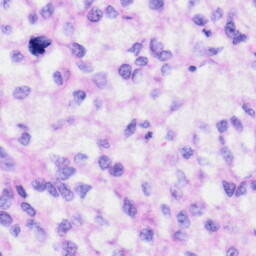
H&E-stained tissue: Liver